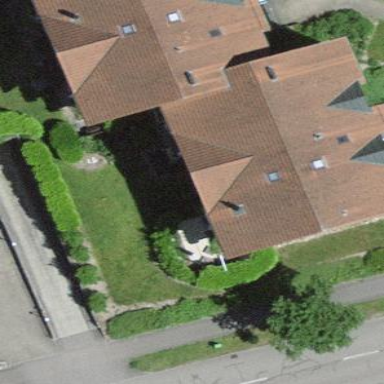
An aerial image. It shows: Gabled roof made of roof tiles on apartment building.